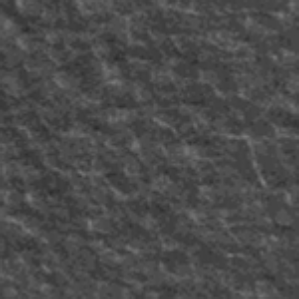
Label: frost